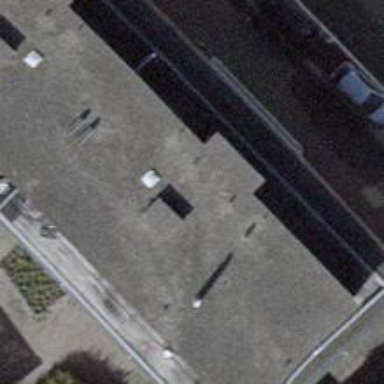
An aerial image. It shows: Office building.